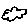
Label: cloud